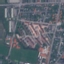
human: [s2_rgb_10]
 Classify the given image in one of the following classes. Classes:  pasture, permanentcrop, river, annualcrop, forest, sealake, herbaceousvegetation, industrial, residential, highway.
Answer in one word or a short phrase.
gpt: Residential